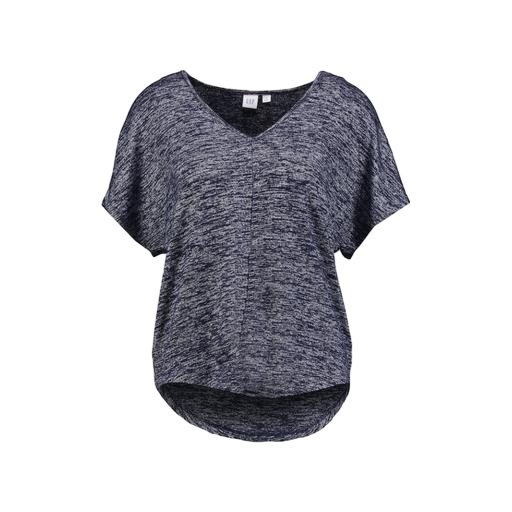
blue nly t-shirt, high-low hem t-shirt, blue plus size printed t-shirt only macy, white background